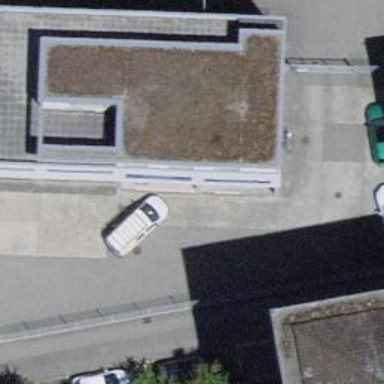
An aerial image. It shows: Building part with flat roof.